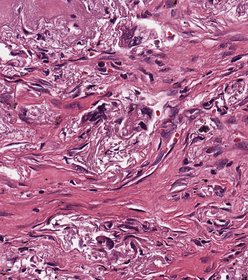
Tumor epithelial tissue: no
Tumor-associated stroma tissue: yes
Normal tissue: no